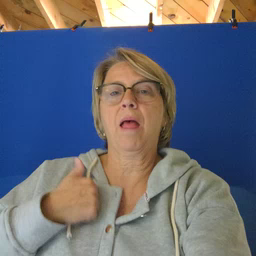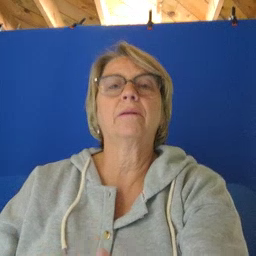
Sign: bath